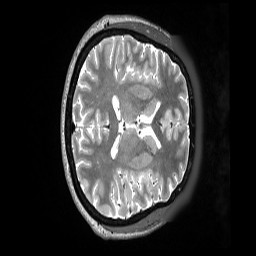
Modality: T2w
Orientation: axial
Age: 40
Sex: female